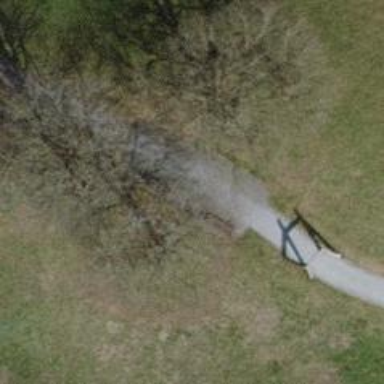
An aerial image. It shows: Bench.